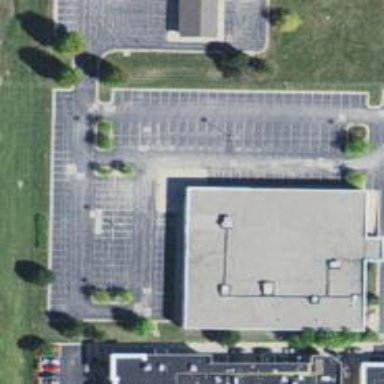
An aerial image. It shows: Commercial building.